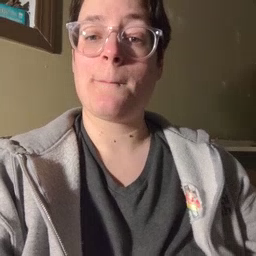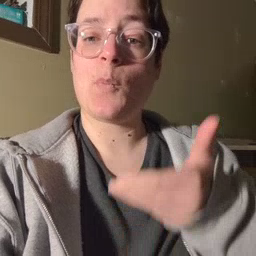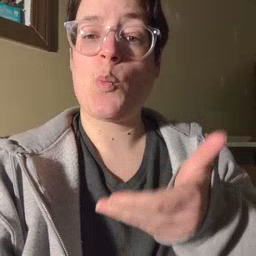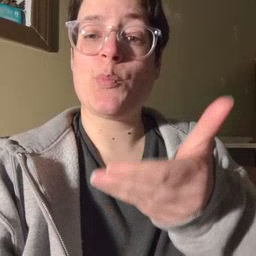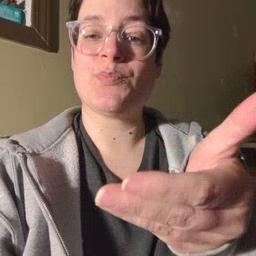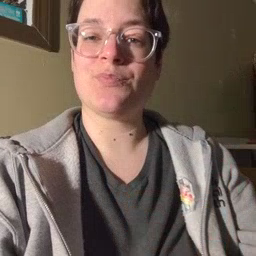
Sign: boat